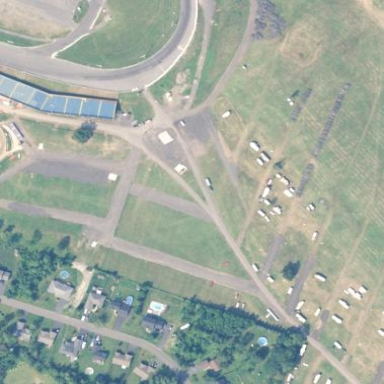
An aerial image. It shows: Motor sport pitch for leisure land activities.